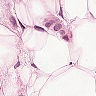
Metastatic tissue present: yes